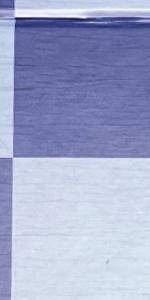
Label: Empty